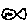
Label: fish